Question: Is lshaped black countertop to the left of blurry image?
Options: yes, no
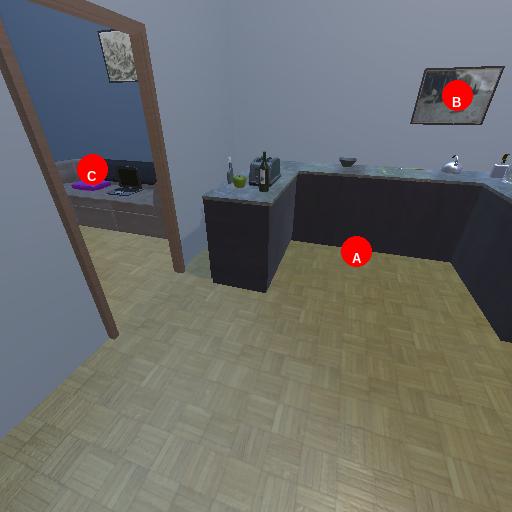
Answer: yes